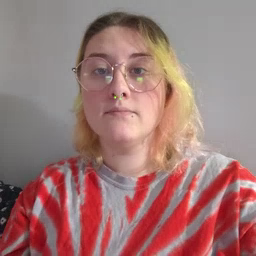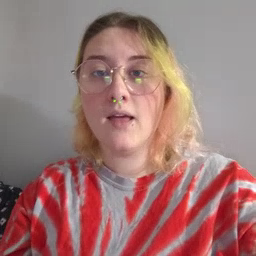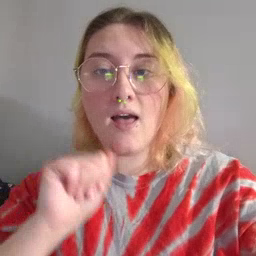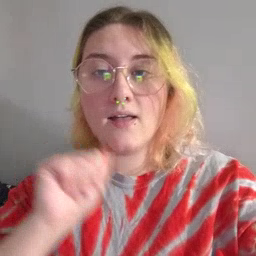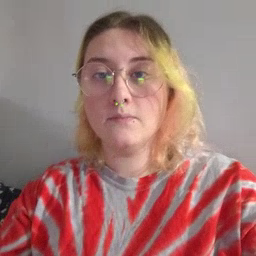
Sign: aunt